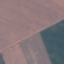
Land use / land cover: AnnualCrop